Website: macys
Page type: gifting
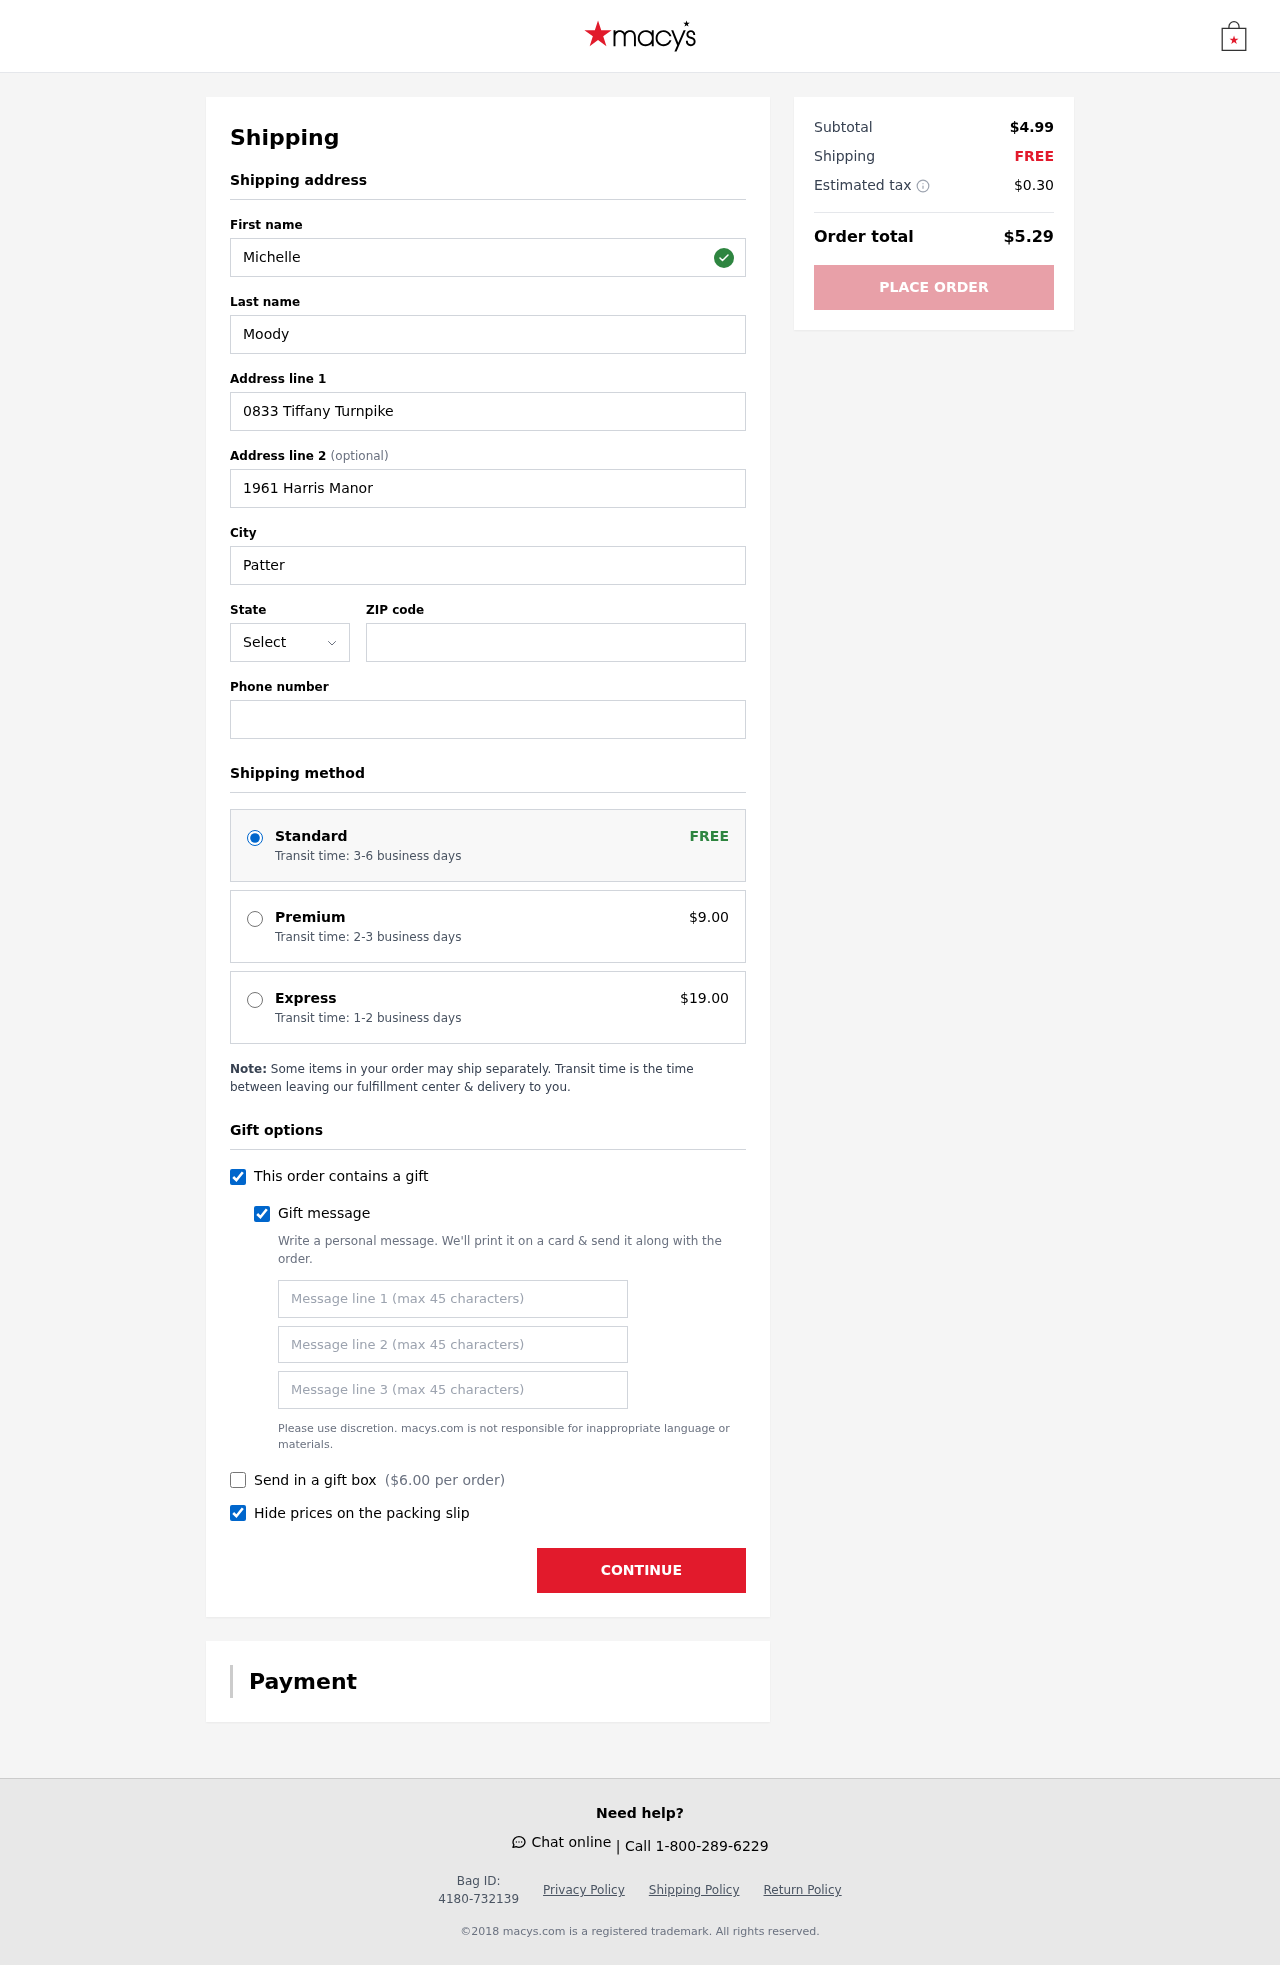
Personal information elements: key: PII_STATE_ABBR
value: NY
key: PII_FIRSTNAME
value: Michelle
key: PII_LASTNAME
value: Moody
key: PII_STREET
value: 0833 Tiffany Turnpike
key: PII_STREET2
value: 1961 Harris Manor
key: PII_CITY
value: Pattersonborough
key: PII_POSTCODE
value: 92754
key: PII_PHONE
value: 9338845446
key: PII_GIFT_MESSAGE
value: Hey Dustin! I came across these cookies and thought of you—they're just as sweet and memorable as our hangouts. Enjoy treating yourself; you deserve it!  Michelle
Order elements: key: ORDER_SHIPPING_STANDARD
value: Transit time: 3-6 business days
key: ORDER_SHIPPING_PREMIUM
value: Transit time: 2-3 business days
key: ORDER_SHIPPING_PREMIUM_PRICE
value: $9.00
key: ORDER_SHIPPING_EXPRESS
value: Transit time: 1-2 business days
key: ORDER_SHIPPING_EXPRESS_PRICE
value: $19.00
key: ORDER_GIFT_BOX_PRICE
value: $6.00
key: ORDER_SUBTOTAL
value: $4.99
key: ORDER_SHIPPING_COST
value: FREE
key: ORDER_TAX
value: $0.30
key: ORDER_TOTAL
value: $5.29